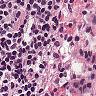
Metastatic tissue present: no